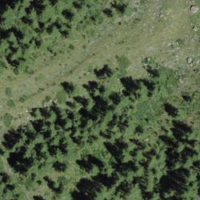
EUNIS habitat code: 43
Species observed at this site:
Sempervivum montanum